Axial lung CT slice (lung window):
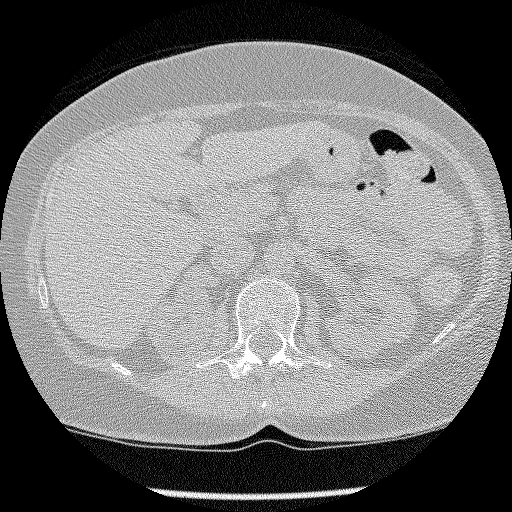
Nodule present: no